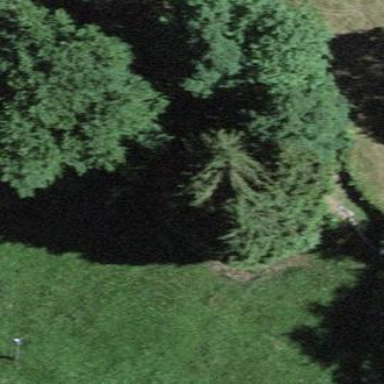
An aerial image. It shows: Forest area.